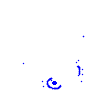
Particle: pion